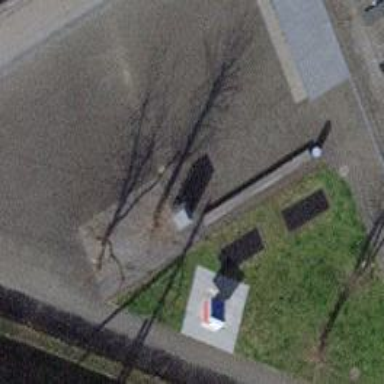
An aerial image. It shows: Outdoor public bookcase.